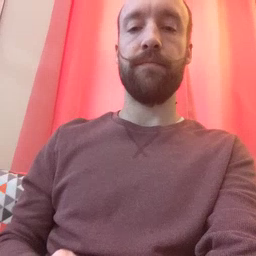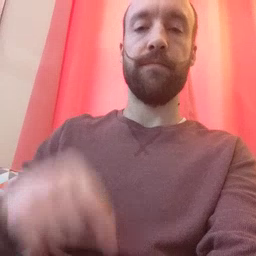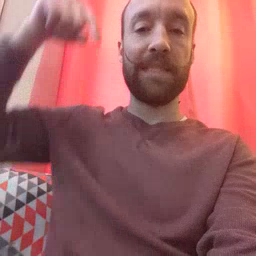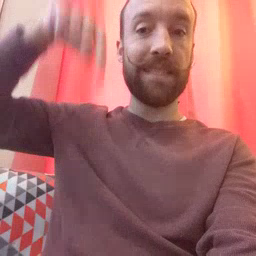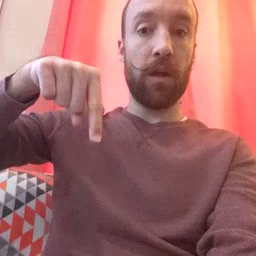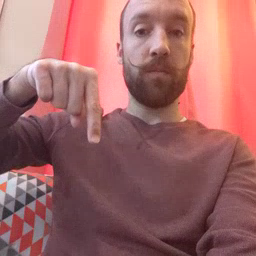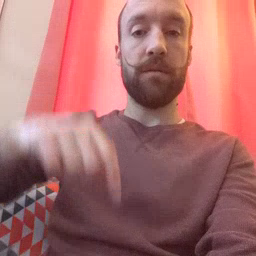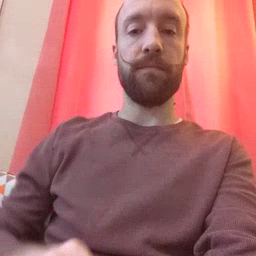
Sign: down